Chest X-ray. View position: PA
Patient age: 41
Patient sex: M
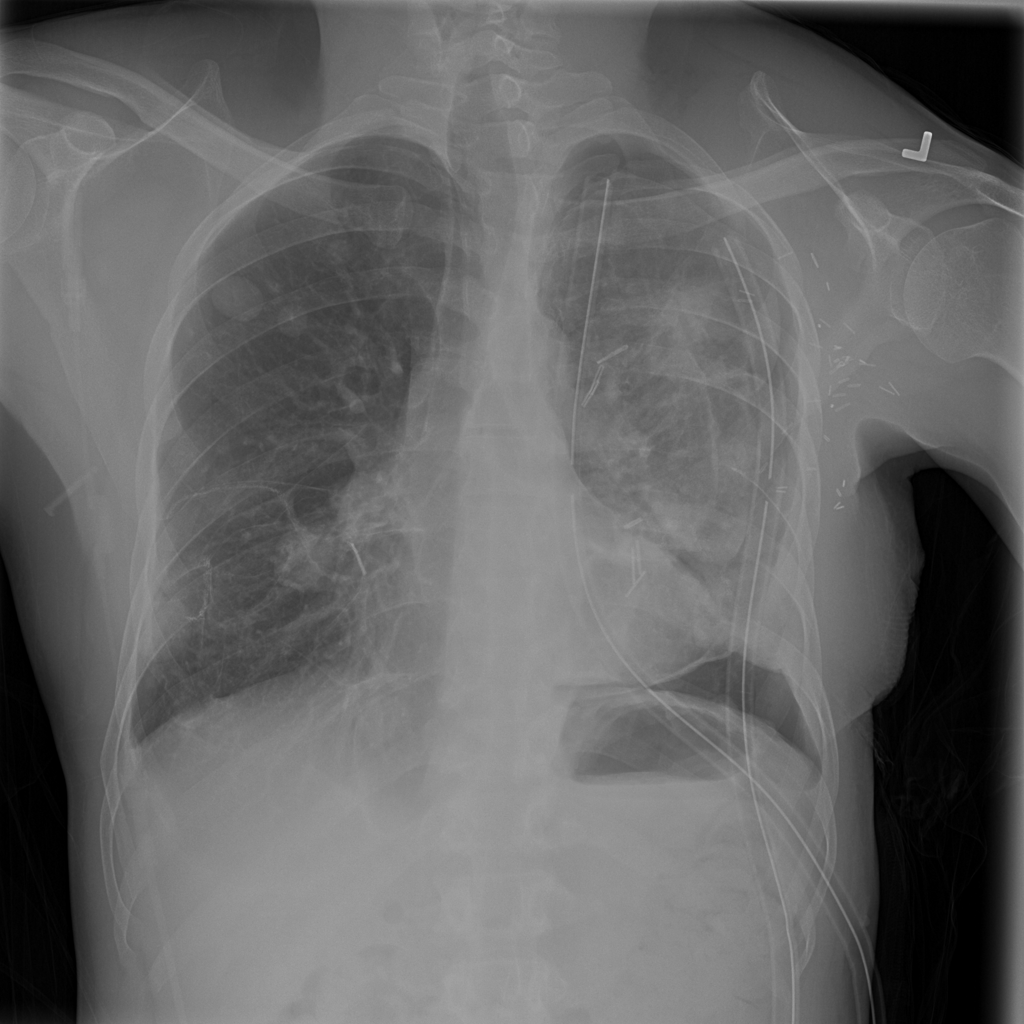
Finding: Pneumothorax